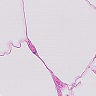
Metastatic tissue present: no